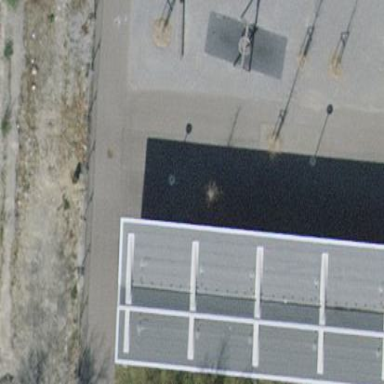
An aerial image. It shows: View of roof of building.